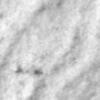
Label: no_change